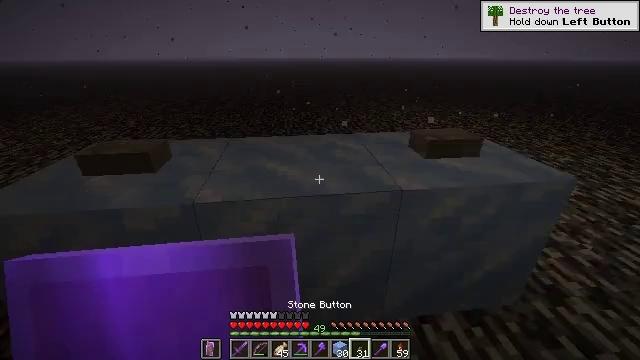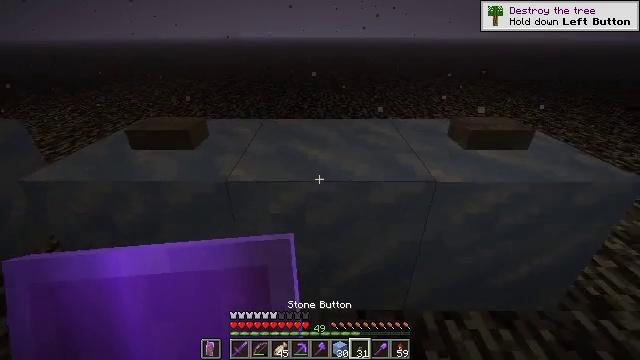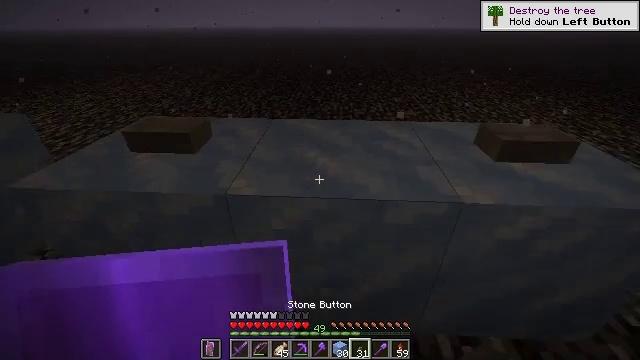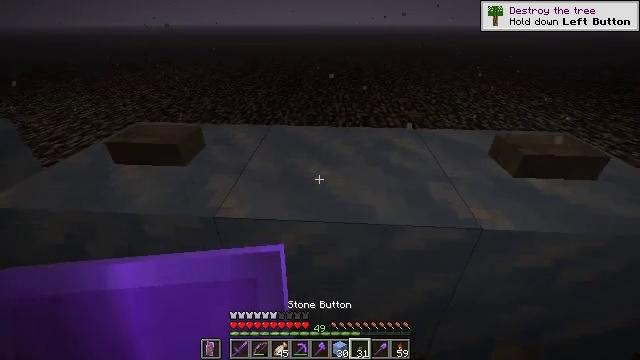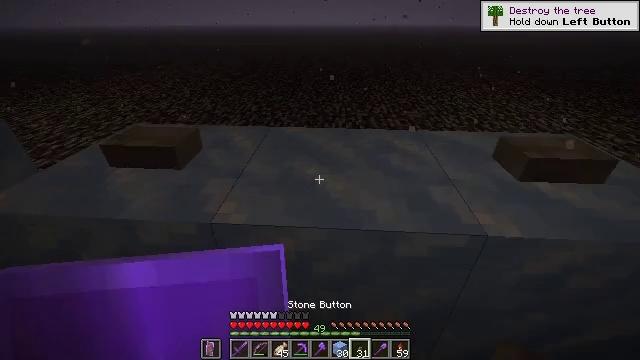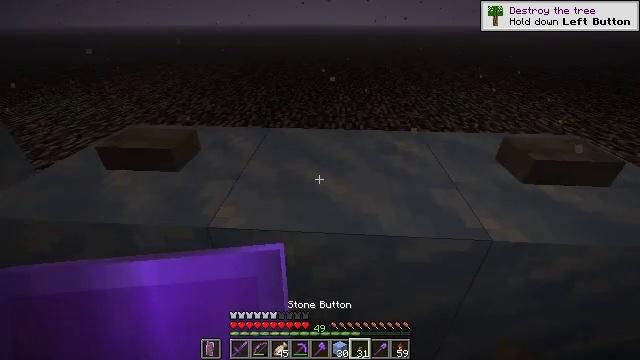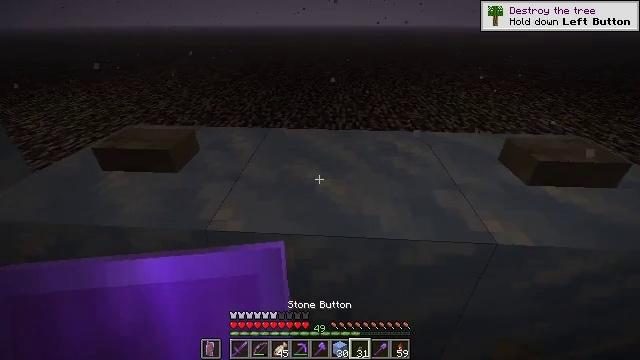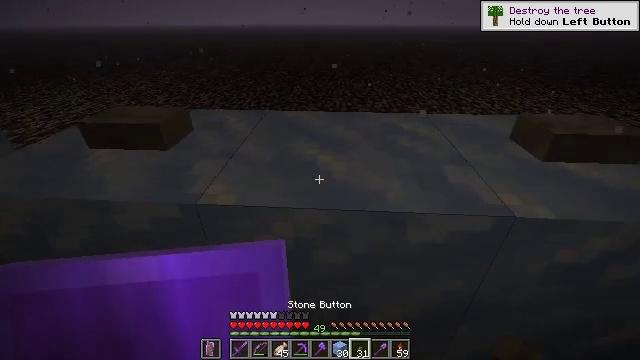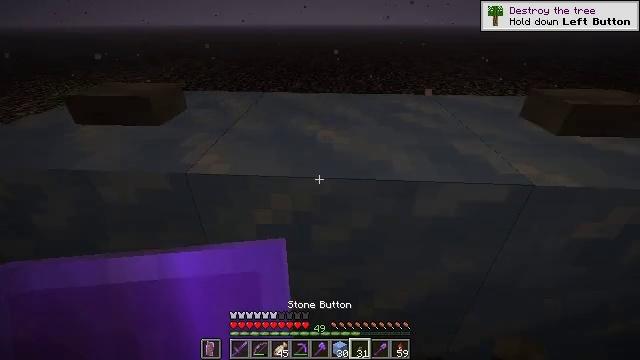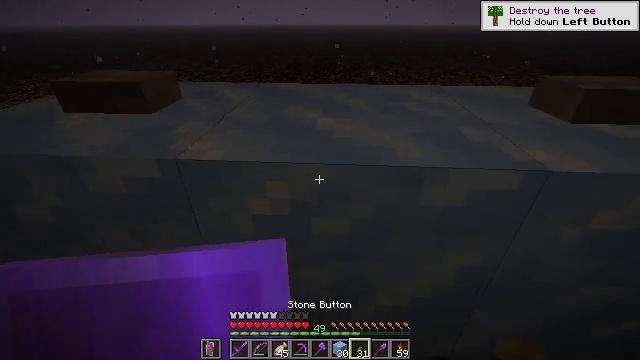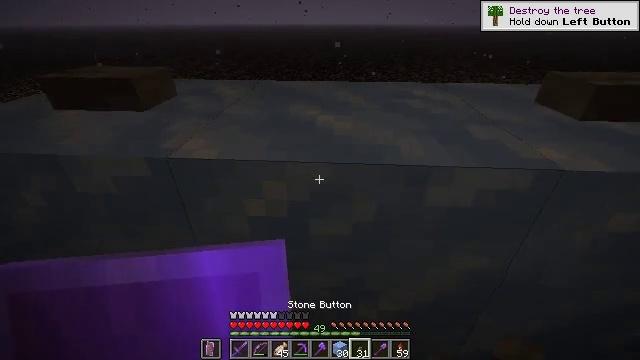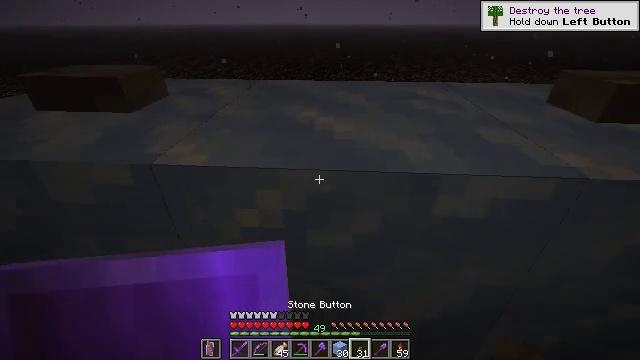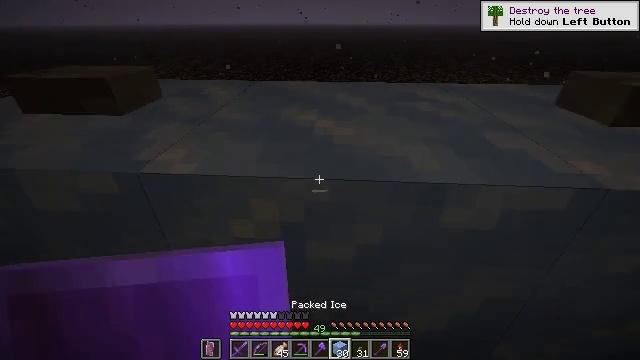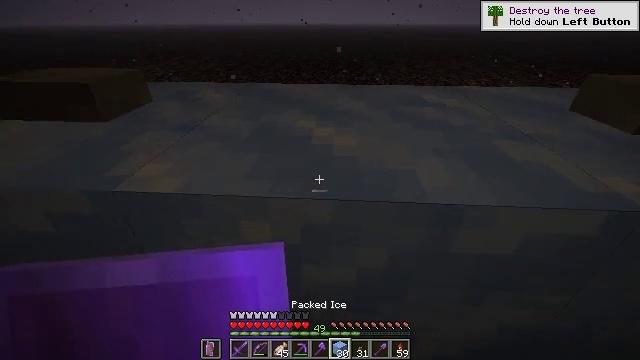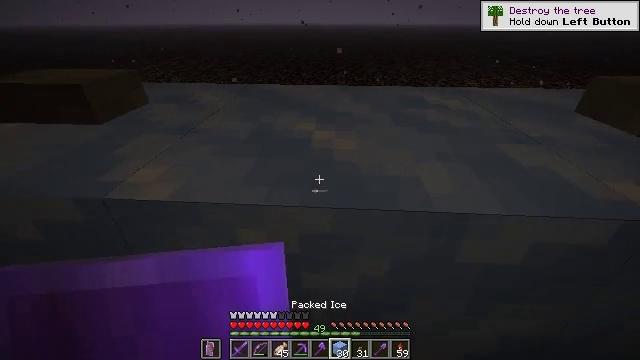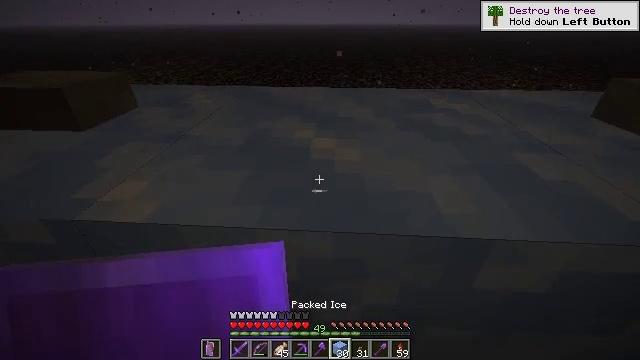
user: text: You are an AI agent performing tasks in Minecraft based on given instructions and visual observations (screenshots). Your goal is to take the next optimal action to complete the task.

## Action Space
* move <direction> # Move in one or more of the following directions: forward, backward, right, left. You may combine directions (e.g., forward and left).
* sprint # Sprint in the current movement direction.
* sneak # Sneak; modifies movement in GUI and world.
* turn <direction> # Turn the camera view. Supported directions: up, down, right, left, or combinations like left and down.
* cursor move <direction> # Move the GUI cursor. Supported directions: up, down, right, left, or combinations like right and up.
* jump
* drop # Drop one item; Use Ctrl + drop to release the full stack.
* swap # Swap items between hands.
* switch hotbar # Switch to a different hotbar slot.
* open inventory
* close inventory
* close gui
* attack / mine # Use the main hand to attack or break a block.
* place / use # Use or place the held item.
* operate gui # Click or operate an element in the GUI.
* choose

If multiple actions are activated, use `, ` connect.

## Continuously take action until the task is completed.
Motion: motion action
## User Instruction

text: Harvest packed ice from cold regions.
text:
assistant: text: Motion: move forward, turn left and down
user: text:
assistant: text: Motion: move forward, turn left and down
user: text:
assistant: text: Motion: no_op
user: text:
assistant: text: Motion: no_op
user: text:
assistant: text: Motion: no_op
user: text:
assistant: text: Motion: sneak
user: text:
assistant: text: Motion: sneak
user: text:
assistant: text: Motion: sneak
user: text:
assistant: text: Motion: move forward, sneak
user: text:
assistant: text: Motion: move forward, sneak
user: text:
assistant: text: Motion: move forward, sneak
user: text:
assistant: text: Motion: move forward, sneak
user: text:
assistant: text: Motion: move forward, sneak
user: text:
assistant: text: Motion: move forward, sneak
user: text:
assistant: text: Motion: move forward, sneak
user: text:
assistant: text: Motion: move forward, sneak
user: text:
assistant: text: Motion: move forward, sneak
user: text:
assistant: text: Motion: move forward, sneak
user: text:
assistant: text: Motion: move forward, sneak
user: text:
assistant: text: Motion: move forward, sneak
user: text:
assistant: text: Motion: move forward, sneak
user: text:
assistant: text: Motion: move forward, sneak
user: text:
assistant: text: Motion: move forward, sneak
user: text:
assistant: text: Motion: move forward, sneak
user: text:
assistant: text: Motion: move forward, sneak
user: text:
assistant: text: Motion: move forward, sneak
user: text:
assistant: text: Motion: move forward, sneak
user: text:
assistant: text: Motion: move forward, sneak
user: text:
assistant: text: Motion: move forward, sneak
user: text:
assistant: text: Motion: move forward, sneak